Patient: sex F, age 62
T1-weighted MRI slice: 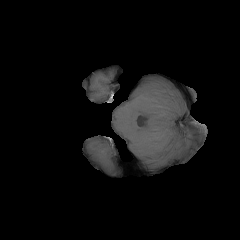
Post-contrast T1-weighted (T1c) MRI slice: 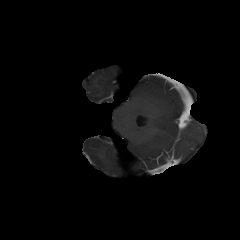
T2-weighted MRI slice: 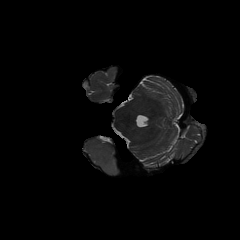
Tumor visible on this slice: yes
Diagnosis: Glioblastoma, IDH-wildtype
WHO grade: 4